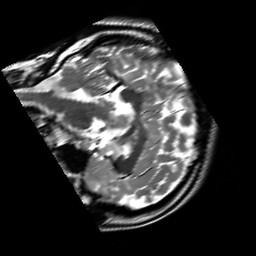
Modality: T2w
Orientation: sagittal
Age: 25
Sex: female
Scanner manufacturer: siemens
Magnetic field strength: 3 T
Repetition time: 7 s
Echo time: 0.09 s